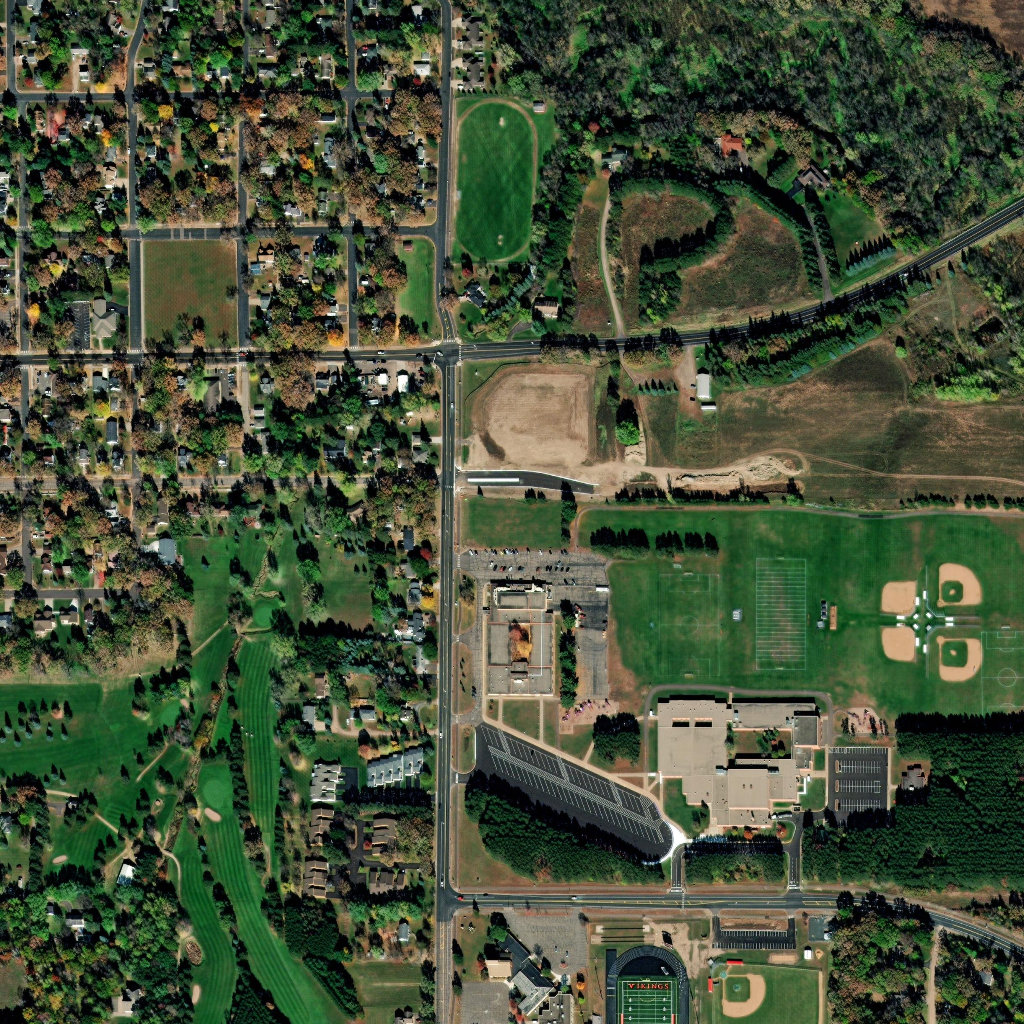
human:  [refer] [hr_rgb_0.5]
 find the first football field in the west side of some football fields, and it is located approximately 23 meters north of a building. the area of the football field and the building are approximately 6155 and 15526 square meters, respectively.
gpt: <box>[[64, 55, 70, 66, 0]]</box>